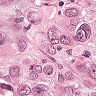
Metastatic tissue present: yes